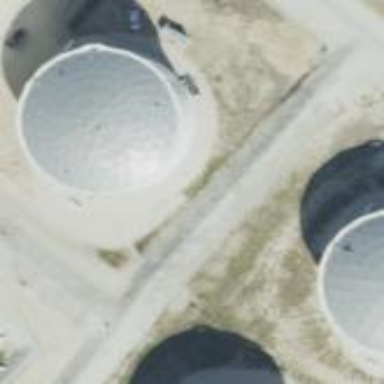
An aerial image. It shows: Storage tank that is man-made.